Question: I've enabled 4x MSAA on my iPad OpenGL ES 2.0 app using the example on Apple's website. On the simulator this works well and the image is nice and smooth however on the device there are colored artifacts on the edges where it should be antialiased. This exists on the iPad/iPad2 and iPhone4 but not in the simulator. I've attached a picture below of what the artifact looks like. Anyone know what this could be?

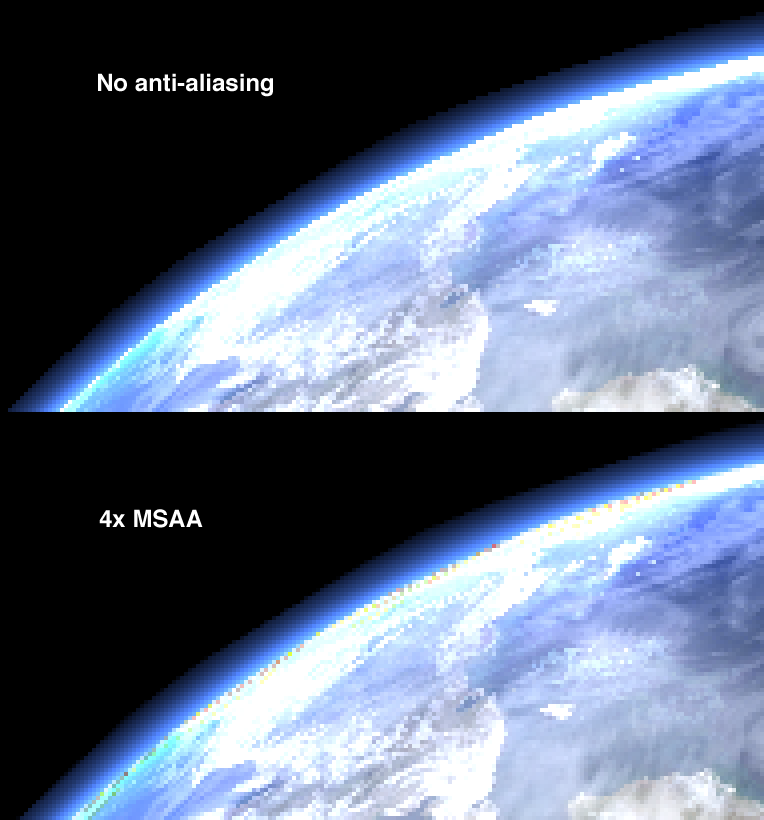
Answer: It looks very much like your <URL> but you didn't post the shader so I can't be sure. See, when you turn on MSAA, it then becomes possible for the shader to get executed for samples that are inside the pixel area, but outside of the area. Without MSAA, this pixel would not have caused a fragment shader execution at all, but now that you turned on MSAA, it must execute the fragment shader for that pixel if one of the samples is active.
The link I posted explains the issue in greater depth. It also gives you ways to avoid this issue, but I don't know if OpenGL ES 2.0 provides access to centroid sampling. If it does not, then you will have to disable multisampled rendering for those things that cause artifacts with 'glDisable(GL_MULTISAMPLE)'. You can re-enable it when you need multisampling active.